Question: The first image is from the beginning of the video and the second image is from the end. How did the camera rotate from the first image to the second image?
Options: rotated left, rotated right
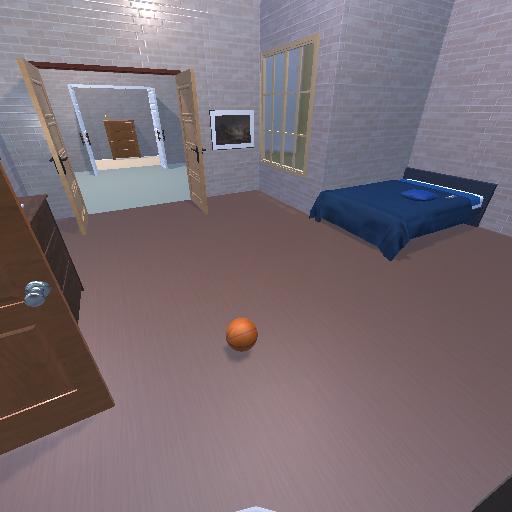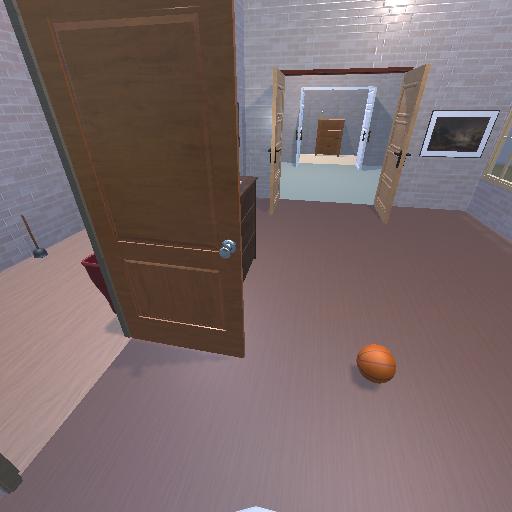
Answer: rotated left